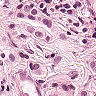
Metastatic tissue present: yes